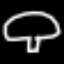
Label: mushroom